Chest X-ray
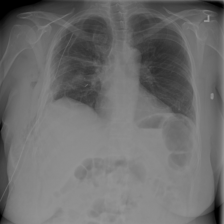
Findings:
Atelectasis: negative
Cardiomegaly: negative
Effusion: negative
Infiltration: negative
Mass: negative
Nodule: negative
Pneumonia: negative
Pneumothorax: positive
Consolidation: negative
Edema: negative
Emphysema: negative
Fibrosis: negative
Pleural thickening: negative
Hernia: negative